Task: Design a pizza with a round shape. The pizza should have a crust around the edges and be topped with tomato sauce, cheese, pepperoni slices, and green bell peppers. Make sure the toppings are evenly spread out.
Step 595:
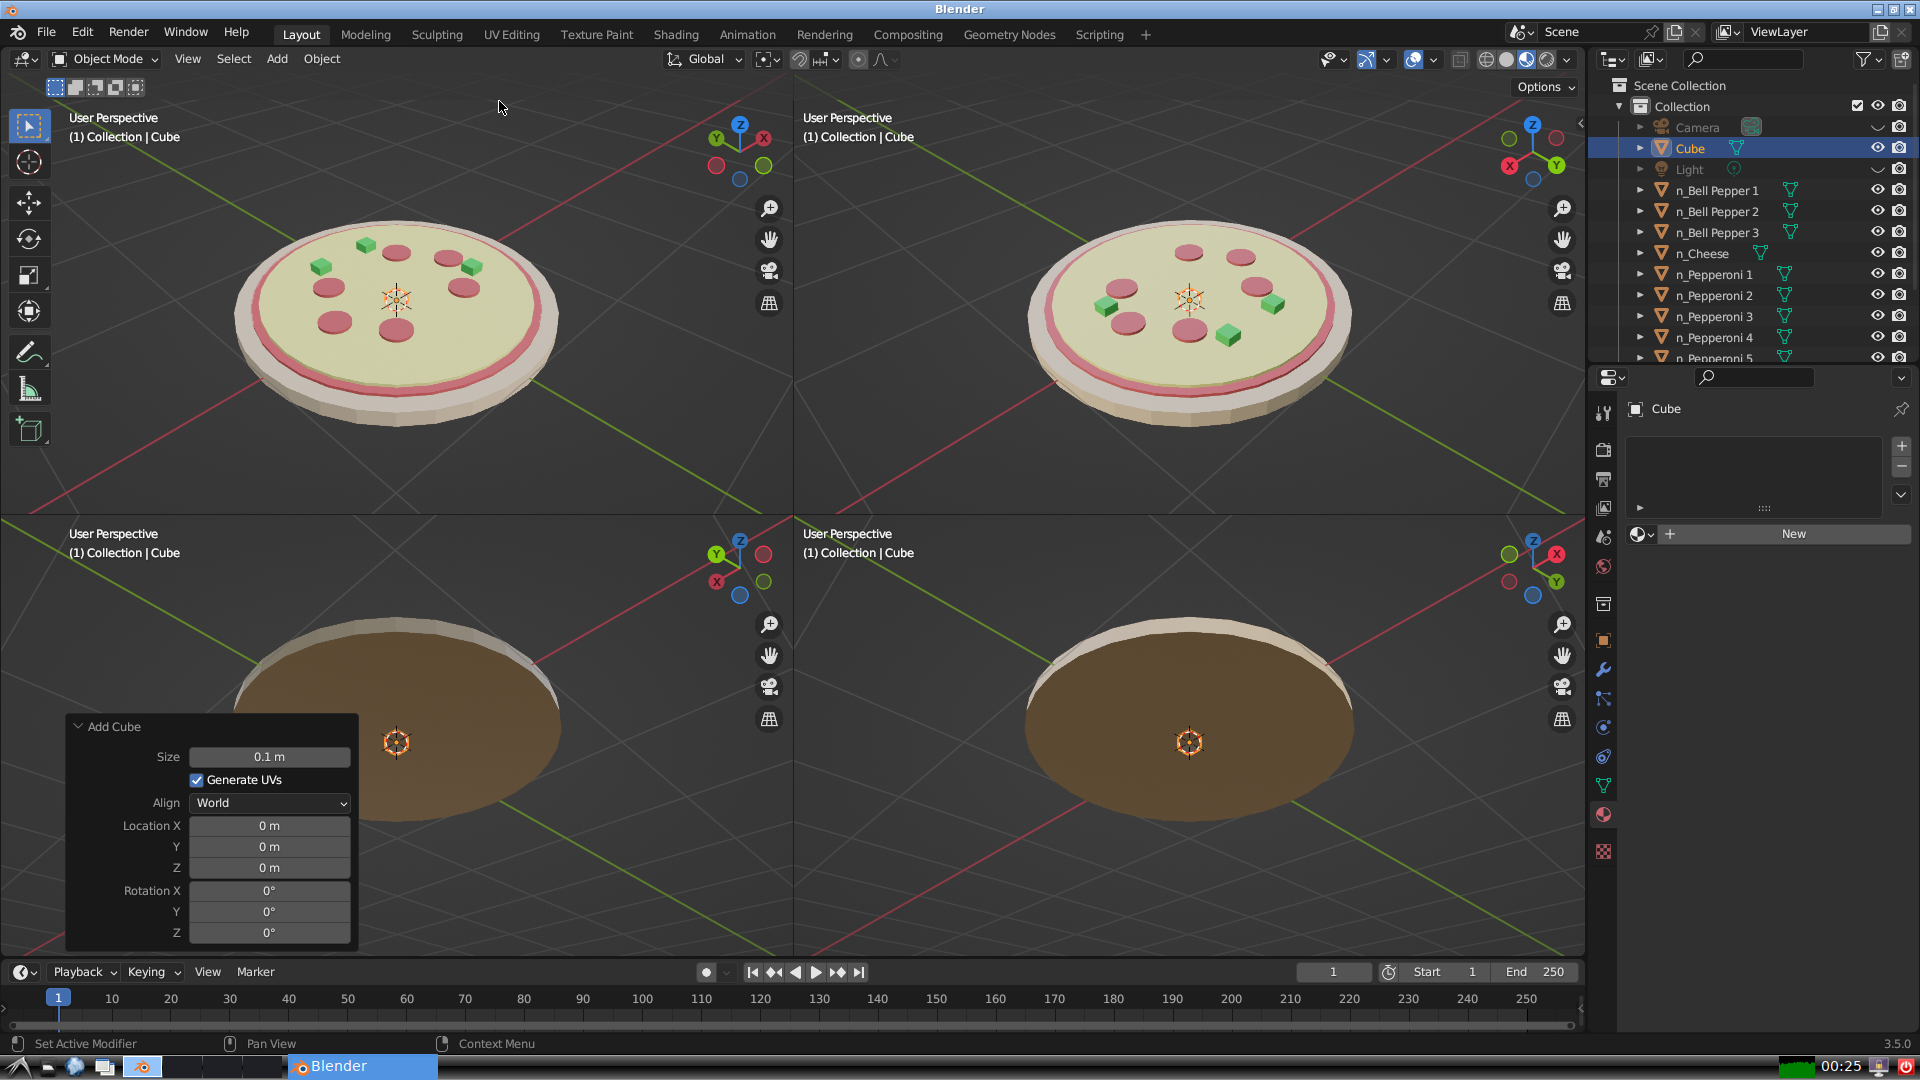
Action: {"mouse_move": [270, 757]}